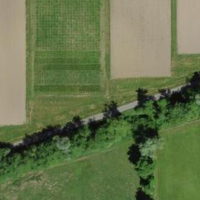
EUNIS habitat code: 25
Species observed at this site:
Prunus padus